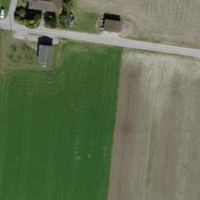
EUNIS habitat code: 52
Species observed at this site:
Lanius senator
Corvus corone
Luscinia megarhynchos
Oenanthe oenanthe
Saxicola rubetra
Anas platyrhynchos
Sturnus vulgaris
Corvus cornix
Lanius collurio